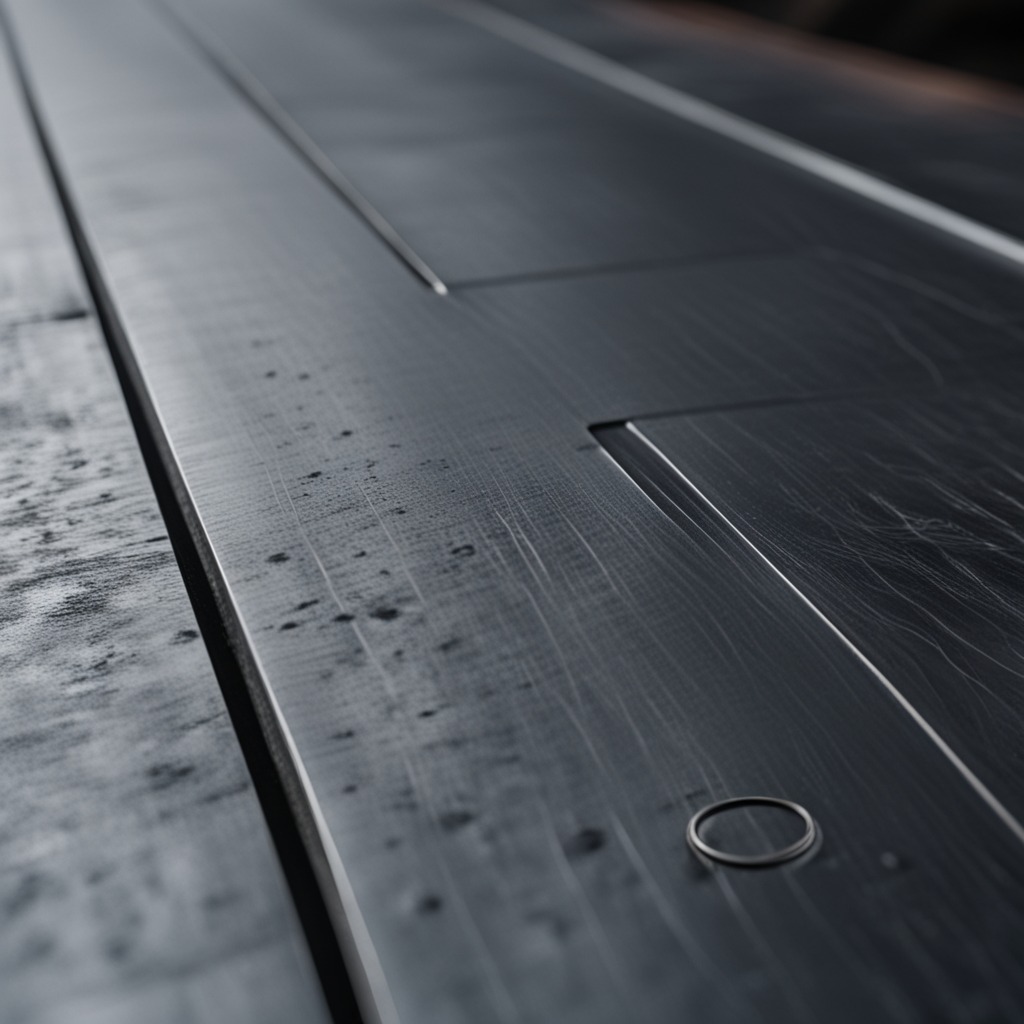
A rubber O-ring is lying on the cold steel table in a mining workshop.